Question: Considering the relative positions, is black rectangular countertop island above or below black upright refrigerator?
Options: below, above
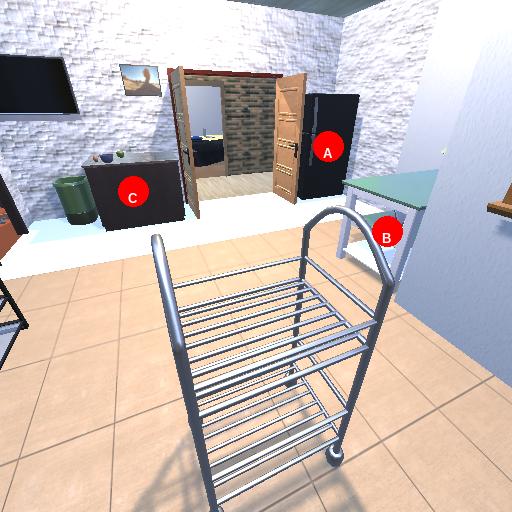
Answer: below